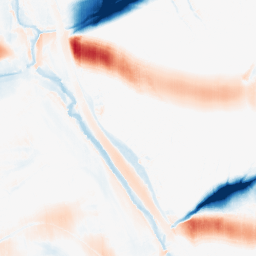
Category: morphological
Decomposition family: morphological_ellipse
Decomposition parameters: operation: average
width: 50
height: 10
Upsampling method: lanczos
Upsampling parameters: scale: 8
Upsampling scale: 8